Field crop: tomato
Growth stage: 1
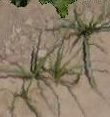
Species: cyperus